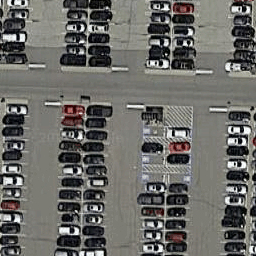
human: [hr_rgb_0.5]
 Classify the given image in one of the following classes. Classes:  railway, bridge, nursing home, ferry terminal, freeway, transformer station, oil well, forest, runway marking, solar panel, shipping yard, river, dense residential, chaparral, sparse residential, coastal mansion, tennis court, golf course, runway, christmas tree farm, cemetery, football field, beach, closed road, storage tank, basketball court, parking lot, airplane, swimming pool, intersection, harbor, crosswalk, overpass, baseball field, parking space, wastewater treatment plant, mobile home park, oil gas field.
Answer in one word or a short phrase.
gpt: parking lot